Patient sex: F
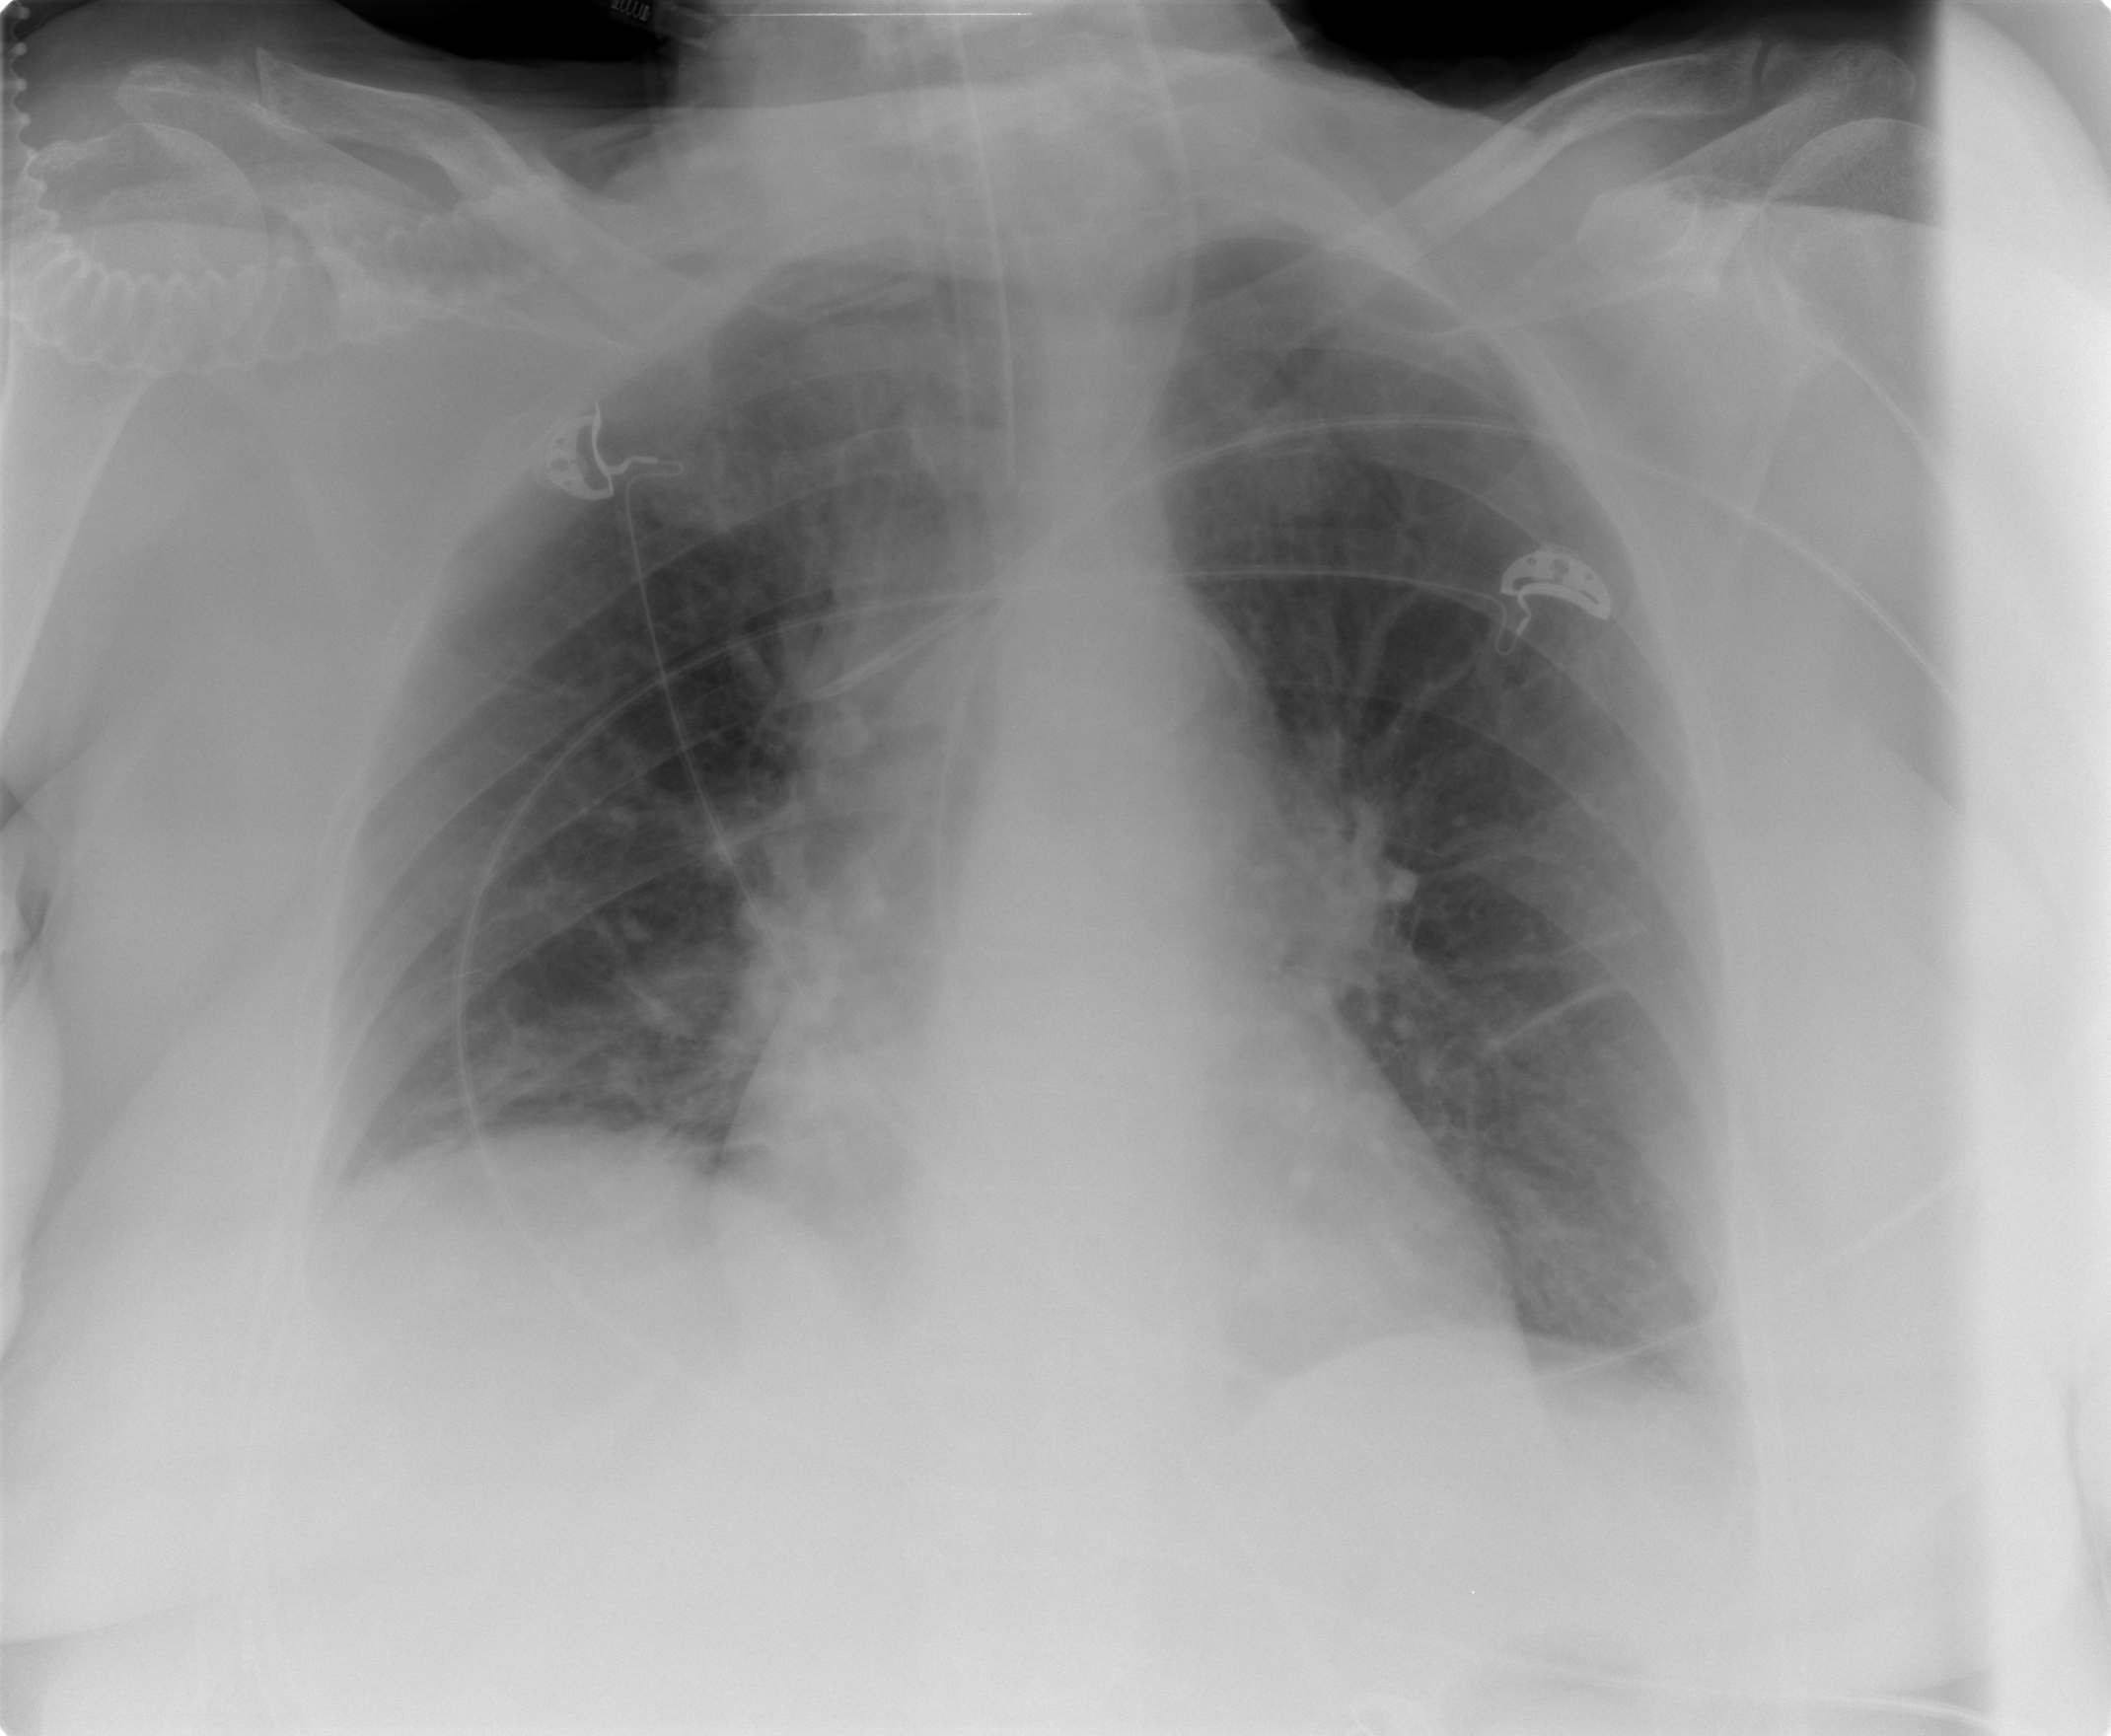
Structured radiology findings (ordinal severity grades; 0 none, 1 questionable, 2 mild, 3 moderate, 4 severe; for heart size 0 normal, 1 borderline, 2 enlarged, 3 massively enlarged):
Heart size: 0
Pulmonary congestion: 2
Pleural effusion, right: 0
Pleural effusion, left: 0
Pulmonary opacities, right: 0
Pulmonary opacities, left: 0
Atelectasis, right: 2
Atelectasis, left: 2